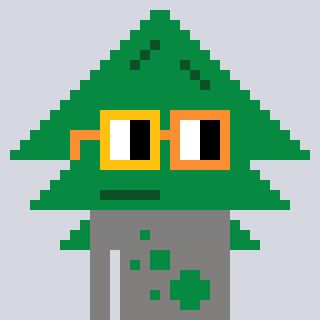
a pixel art character with square yellow and orange glasses, a fir-shaped head and a bluegrey-colored body on a cool background